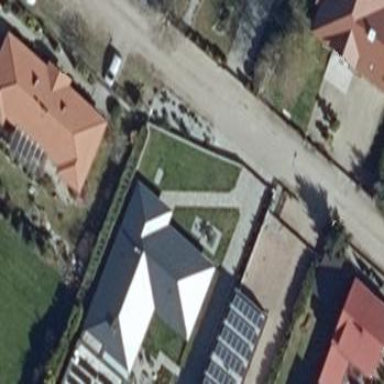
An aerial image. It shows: Residential building.